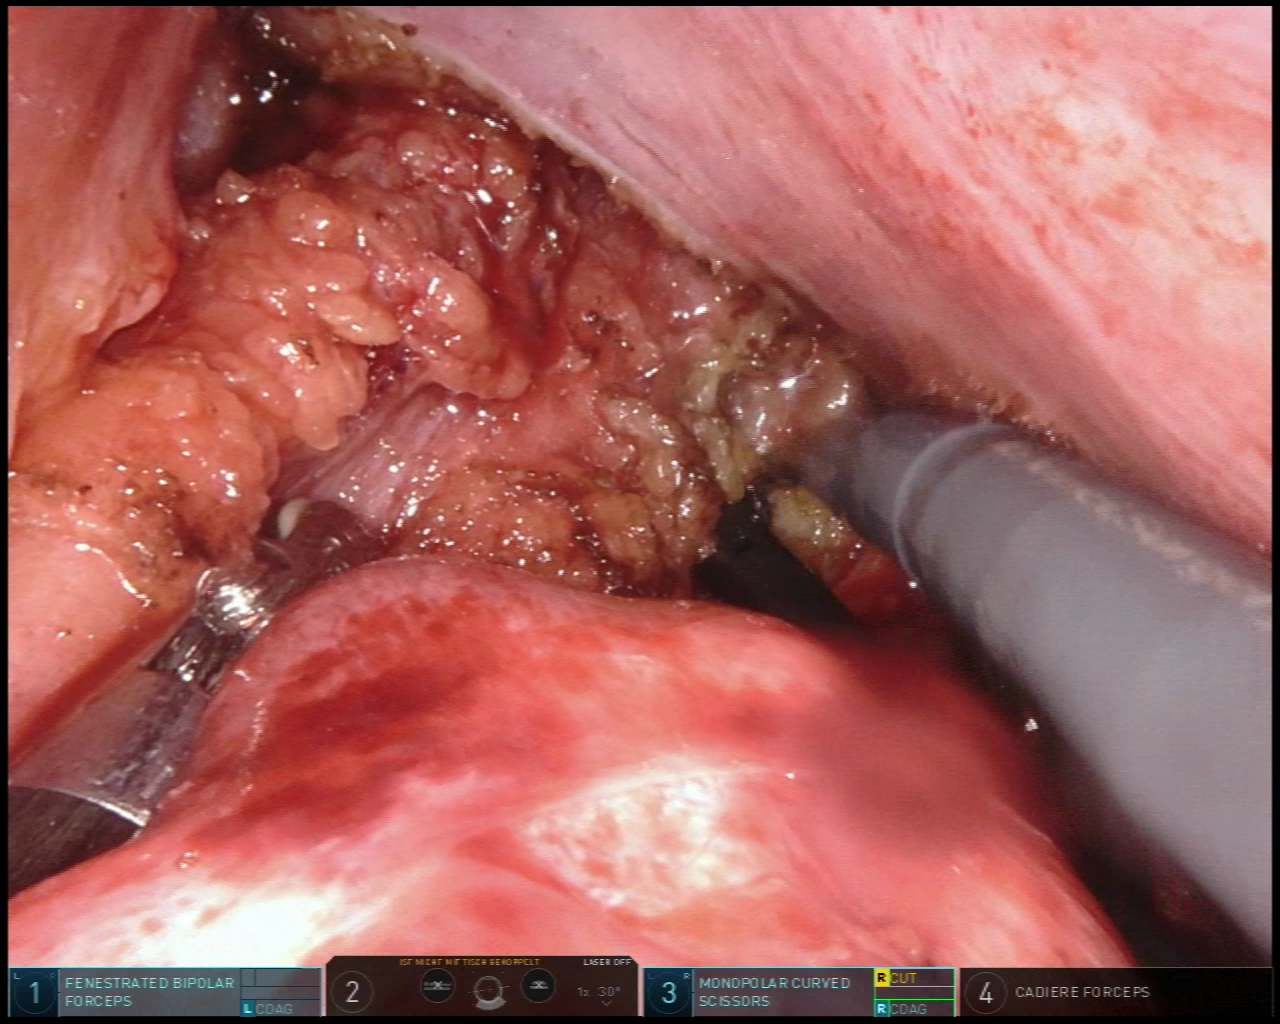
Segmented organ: vesicular_glands
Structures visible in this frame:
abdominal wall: no
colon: no
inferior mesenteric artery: no
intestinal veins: no
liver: no
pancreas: no
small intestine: no
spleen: no
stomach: no
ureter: no
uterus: no
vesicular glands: yes